Field crop: maize
Growth stage: 2
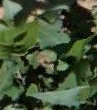
Species: maize